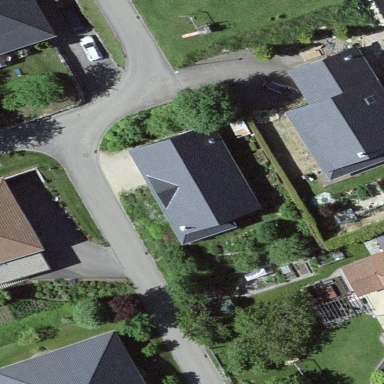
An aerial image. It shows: Residential building.